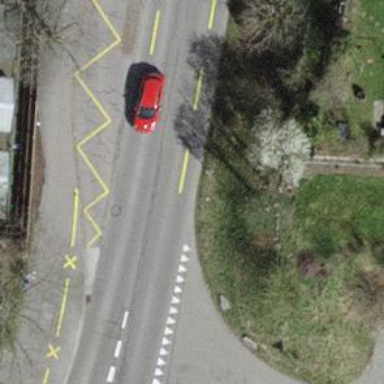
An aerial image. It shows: Tertiary road with cycle lanes on both sides.